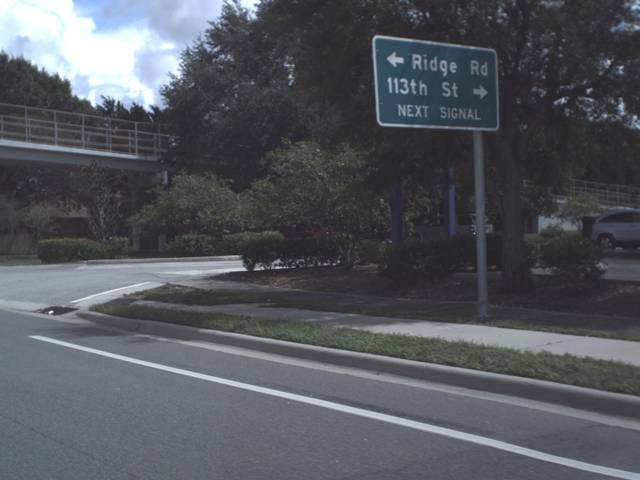
Region: United States
Coordinates: 27.895, -82.8